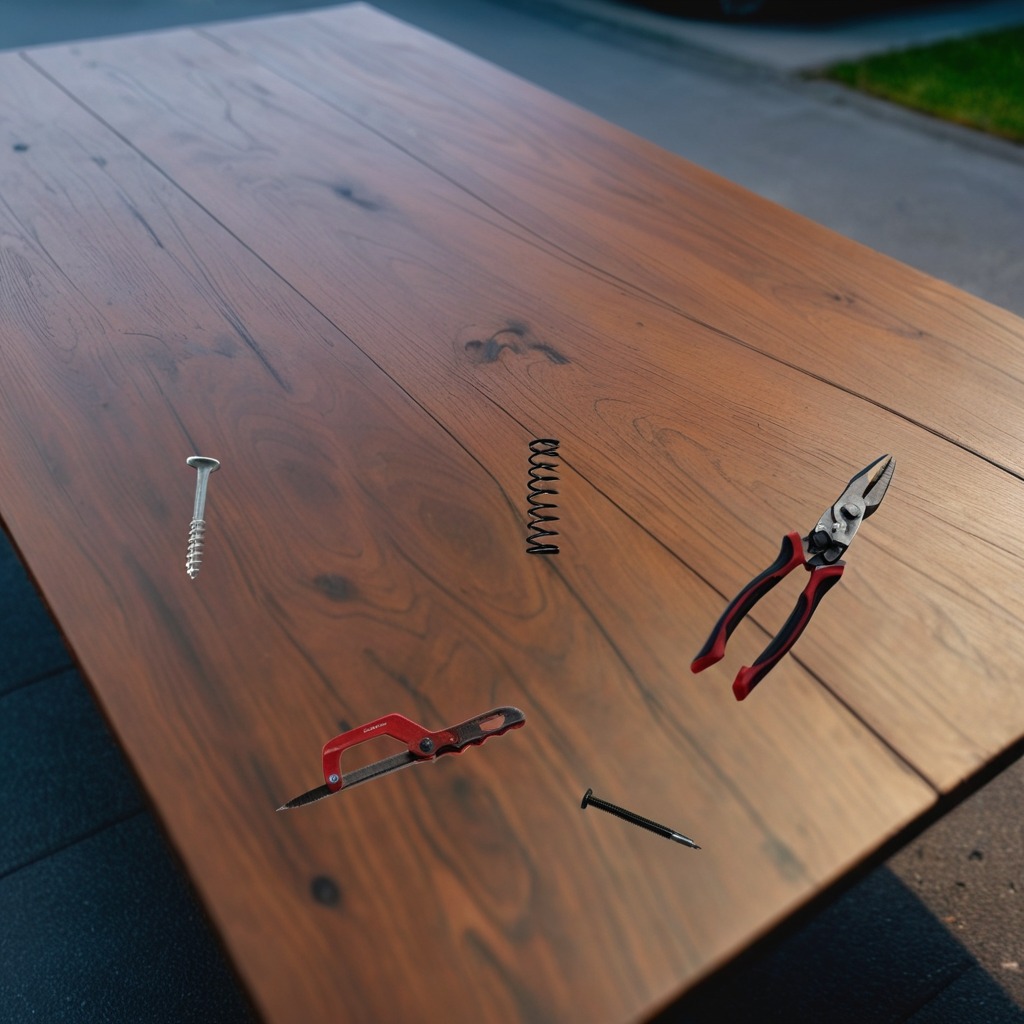
A metal machine screw, an iron nail, pliers, a coiled metal spring, and a handheld metal saw are lying on the old table.